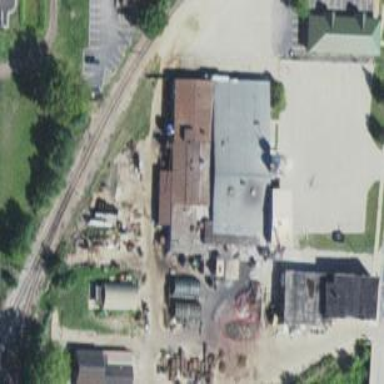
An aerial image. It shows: Industrial building with works on site.